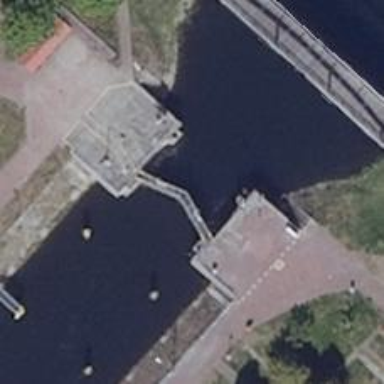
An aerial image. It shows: Scenic river with lock obstacle.